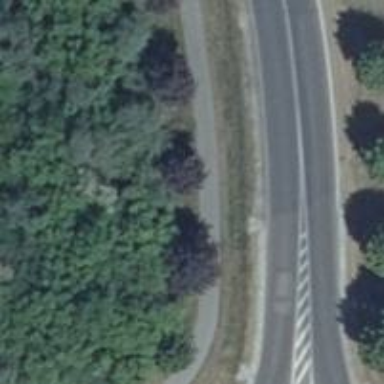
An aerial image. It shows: Asphalt path.